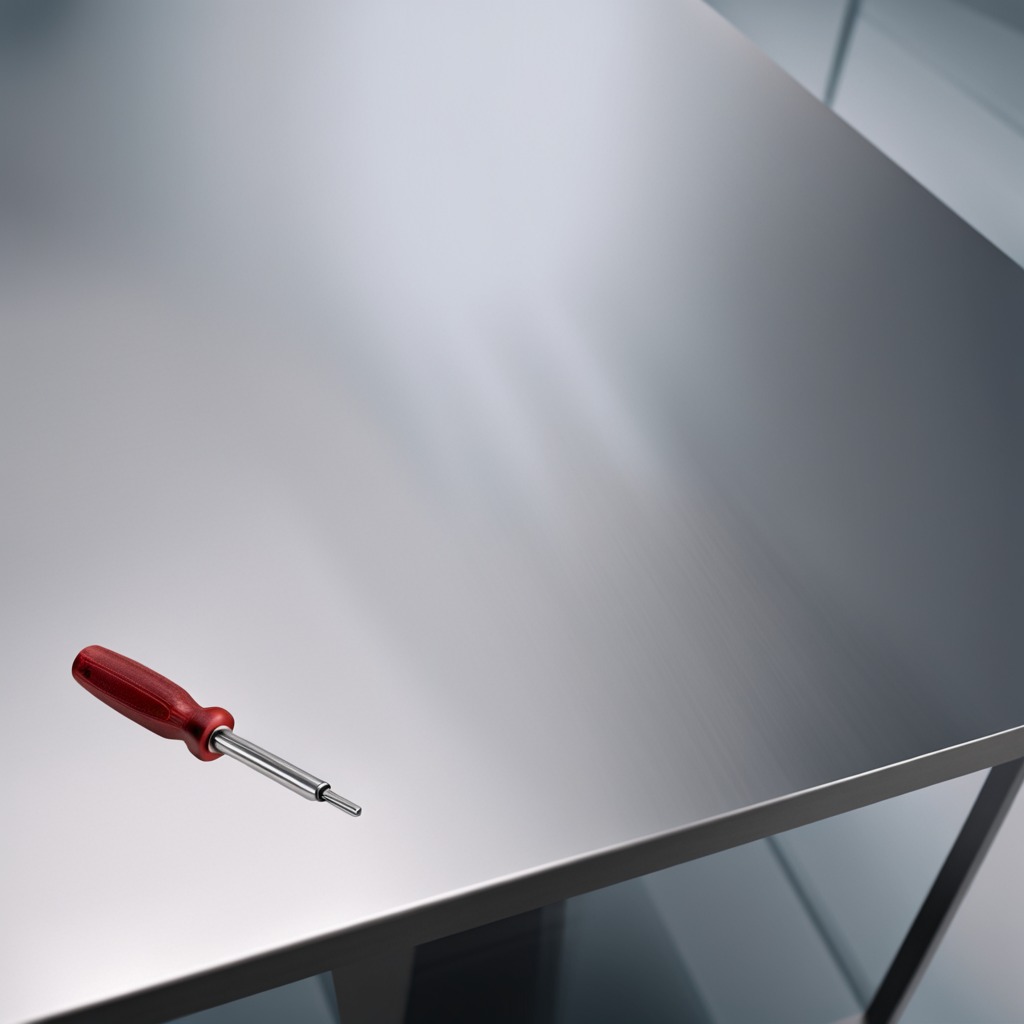
A screwdriver is lying on a stainless steel table in a high-end prototyping lab.